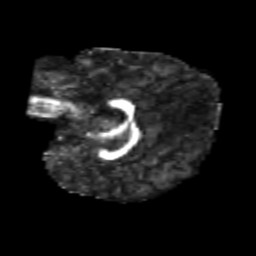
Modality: FA
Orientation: sagittal
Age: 7
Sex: male
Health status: healthy